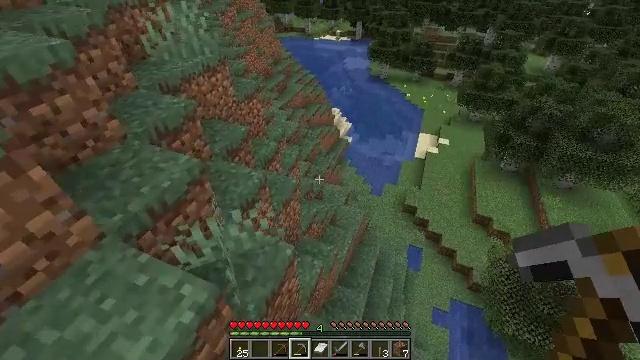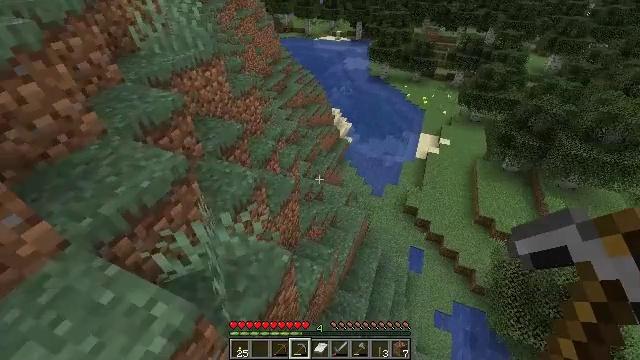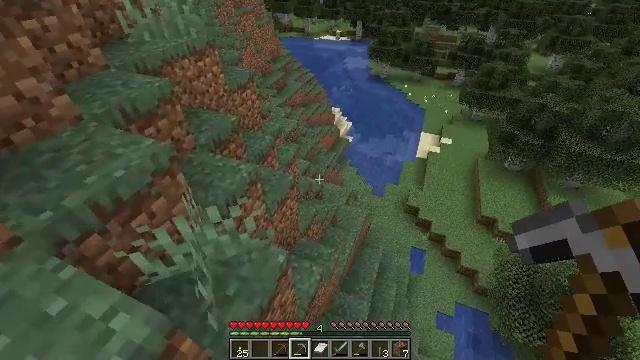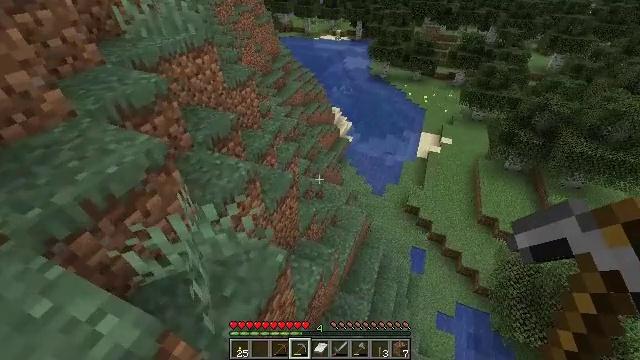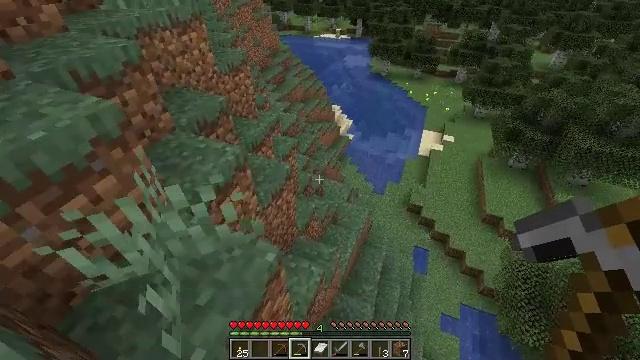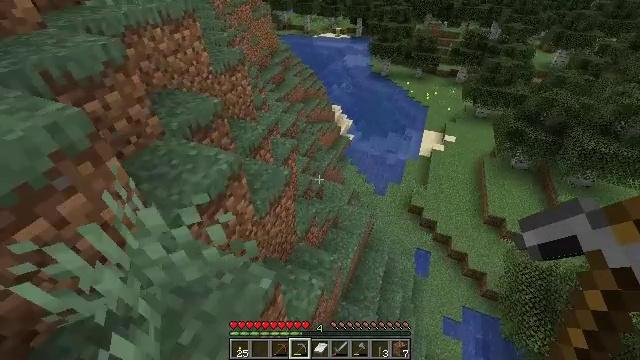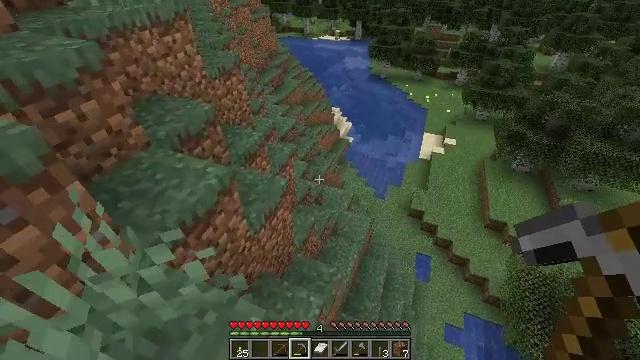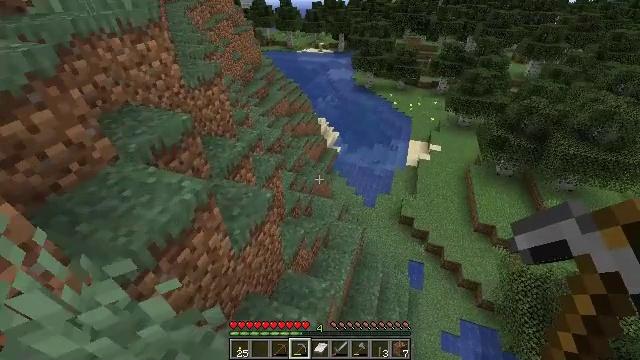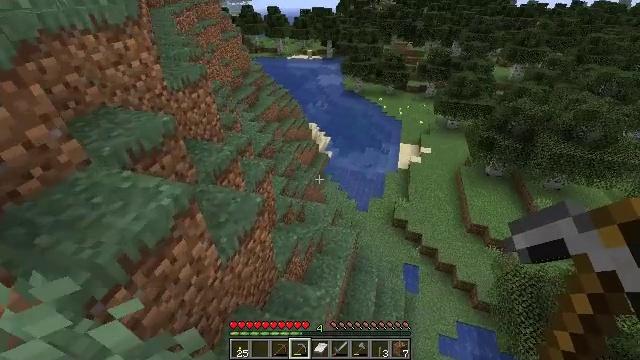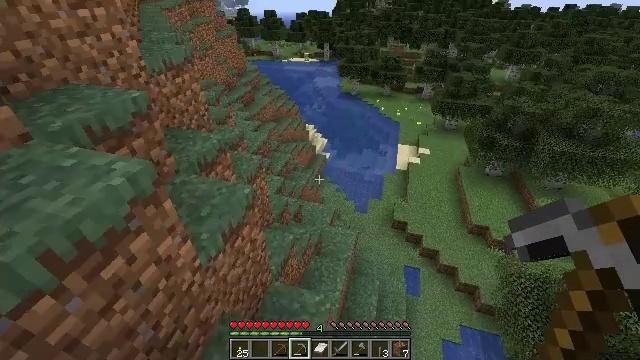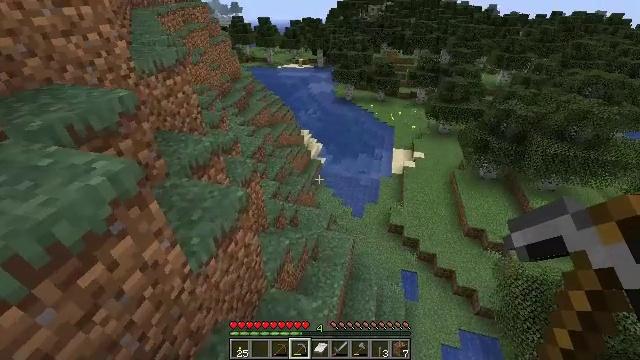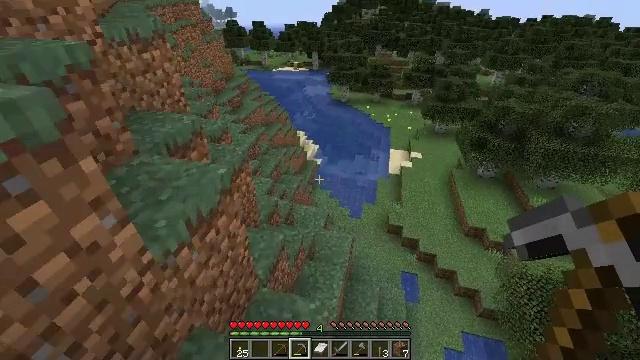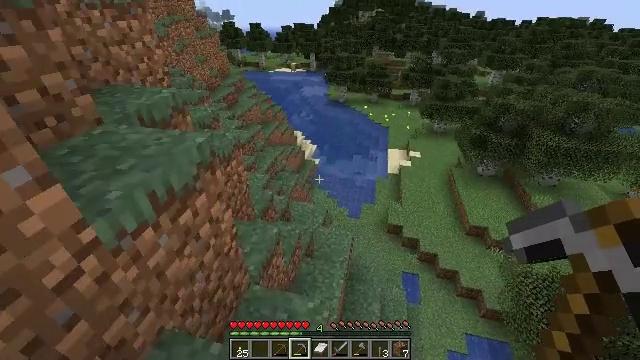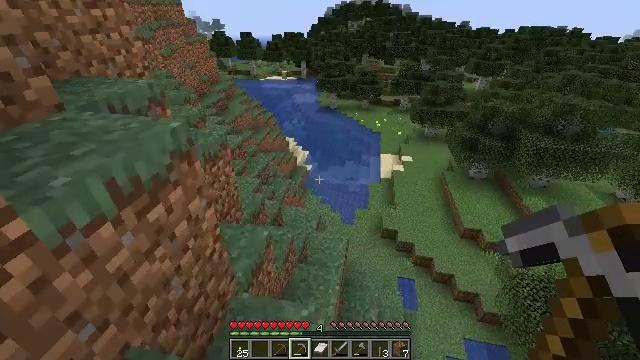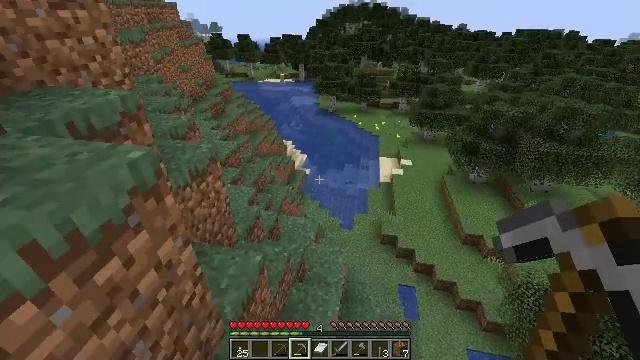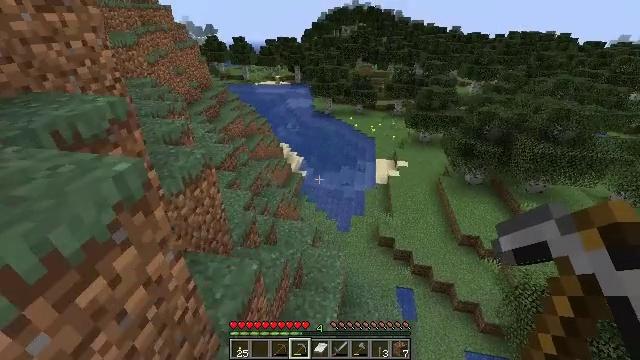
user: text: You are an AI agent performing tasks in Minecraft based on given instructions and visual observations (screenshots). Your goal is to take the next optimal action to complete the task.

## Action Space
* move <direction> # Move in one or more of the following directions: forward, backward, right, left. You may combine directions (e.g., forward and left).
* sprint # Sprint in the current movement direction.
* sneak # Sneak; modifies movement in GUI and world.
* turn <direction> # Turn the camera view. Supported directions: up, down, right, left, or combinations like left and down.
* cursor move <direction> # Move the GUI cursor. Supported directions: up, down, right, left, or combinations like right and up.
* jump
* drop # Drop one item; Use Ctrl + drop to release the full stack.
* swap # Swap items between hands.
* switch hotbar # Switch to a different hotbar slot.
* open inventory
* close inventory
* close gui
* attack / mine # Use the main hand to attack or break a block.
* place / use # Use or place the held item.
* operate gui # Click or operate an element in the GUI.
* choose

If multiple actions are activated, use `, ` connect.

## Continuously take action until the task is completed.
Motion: motion action
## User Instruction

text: Harvest sugar cane from the plant.
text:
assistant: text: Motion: move forward
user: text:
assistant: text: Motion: move forward
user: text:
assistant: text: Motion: move forward
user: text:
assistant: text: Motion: move forward
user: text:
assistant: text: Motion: move forward
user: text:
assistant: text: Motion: move forward
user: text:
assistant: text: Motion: move forward, turn right and up
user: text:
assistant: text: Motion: move forward, turn right and up
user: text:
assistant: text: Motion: move forward
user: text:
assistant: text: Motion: move forward, turn right and up
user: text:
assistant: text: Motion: move forward, turn right
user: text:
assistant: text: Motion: move forward
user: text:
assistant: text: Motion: move forward, turn right and up
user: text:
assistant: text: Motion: move forward
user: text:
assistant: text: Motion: move forward
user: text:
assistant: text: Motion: move forward, turn right and up
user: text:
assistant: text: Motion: move forward, turn right and up
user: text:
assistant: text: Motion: move forward, turn right and up
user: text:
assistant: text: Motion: move forward, turn right and up
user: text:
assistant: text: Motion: move forward, turn right and up
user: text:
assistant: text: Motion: move forward, turn right and up
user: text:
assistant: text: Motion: move forward, turn right
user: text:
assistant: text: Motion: move forward
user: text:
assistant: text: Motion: move forward, turn right
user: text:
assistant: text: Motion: move forward
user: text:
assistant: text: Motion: move forward
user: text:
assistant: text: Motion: move forward
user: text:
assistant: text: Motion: move forward
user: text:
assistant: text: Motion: move forward
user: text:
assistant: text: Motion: move forward